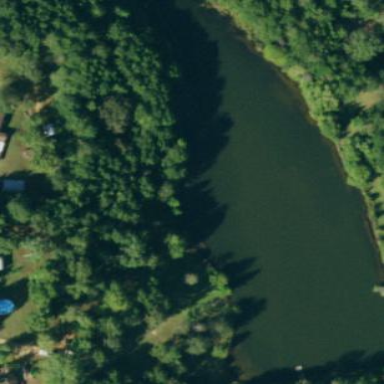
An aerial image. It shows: Pond surrounded by natural water.